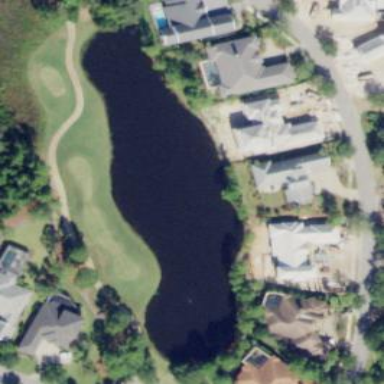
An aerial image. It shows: Scenic view of water hazard on golf course. The natural water feature adds beauty to the landscape.